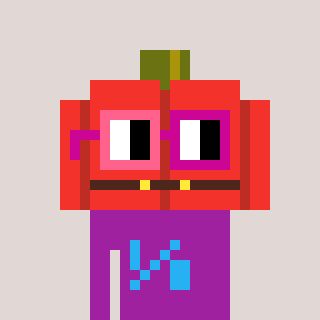
a pixel art character with square pink and red glasses, a pumpkin-shaped head and a magenta-colored body on a warm background